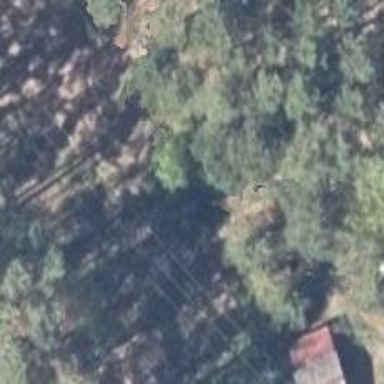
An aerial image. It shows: Minor power line with three cables.